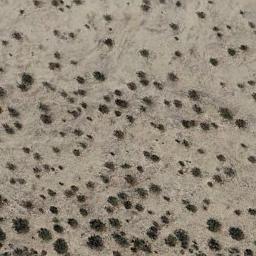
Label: chaparral